Question: I write a C program:
'''
#include <stdio.h>
int main() {
printf("a
");
}
'''
And execute it, get this:
'''
a
'''
But if I do not add the '
' in the printf statement then I will get this:
'''
a%
'''
Why?
Updated: Here are their images:

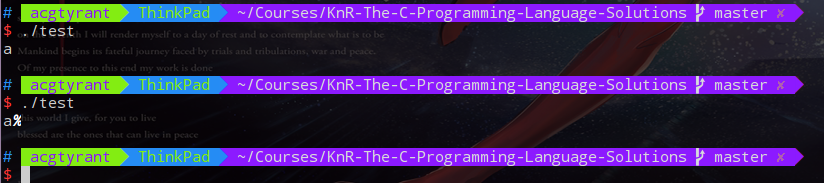
Answer: The '%' character is most probably your command-line prompt.
''
'' is a new-line character. Possibly in the first case you see '%' at the next line, right after 'a', something like:
'''
// printf("a");
% gcc prog.c
% ./a.out
a%
^
// printf("a
");
% gcc prog.c
% ./a.out
a
%
^
'''
EDIT: It turned out that some shells print special characters (e.g. '%') at the end of partial output lines to preserve them from being covered with the prompt. More details at <URL>